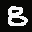
Label: 8